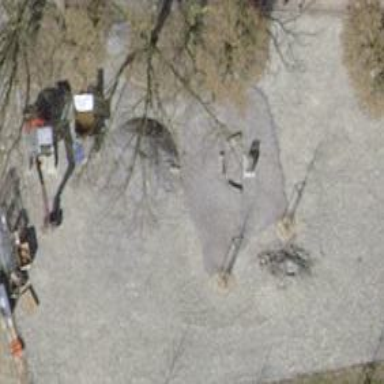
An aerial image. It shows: Barbecue facility.